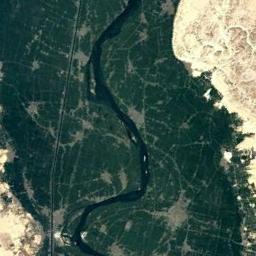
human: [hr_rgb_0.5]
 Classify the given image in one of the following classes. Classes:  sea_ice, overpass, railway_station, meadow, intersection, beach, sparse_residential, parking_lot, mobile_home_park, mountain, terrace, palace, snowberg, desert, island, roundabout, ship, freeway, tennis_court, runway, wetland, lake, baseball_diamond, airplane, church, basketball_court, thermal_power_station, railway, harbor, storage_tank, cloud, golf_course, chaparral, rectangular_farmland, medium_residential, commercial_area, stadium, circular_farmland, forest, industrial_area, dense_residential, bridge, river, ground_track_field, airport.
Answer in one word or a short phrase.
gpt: river